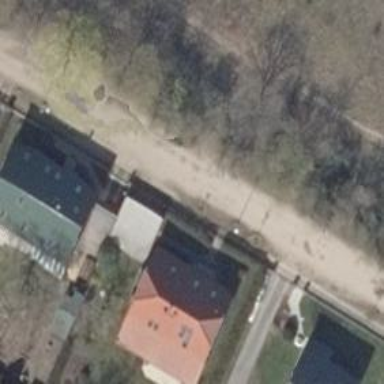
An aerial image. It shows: Residential building with half-hipped roof shape.